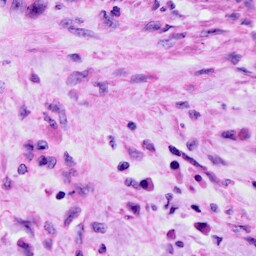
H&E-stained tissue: Cervix